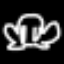
Label: frog